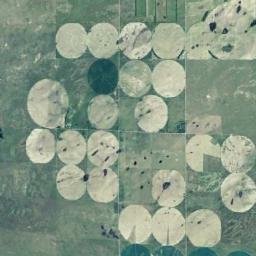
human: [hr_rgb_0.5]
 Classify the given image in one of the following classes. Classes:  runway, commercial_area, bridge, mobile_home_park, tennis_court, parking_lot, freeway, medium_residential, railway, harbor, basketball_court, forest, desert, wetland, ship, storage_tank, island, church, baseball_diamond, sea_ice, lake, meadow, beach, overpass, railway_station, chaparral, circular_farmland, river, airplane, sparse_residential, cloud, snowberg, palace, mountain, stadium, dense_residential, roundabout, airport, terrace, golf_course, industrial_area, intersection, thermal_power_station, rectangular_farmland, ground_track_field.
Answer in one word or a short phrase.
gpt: circular_farmland